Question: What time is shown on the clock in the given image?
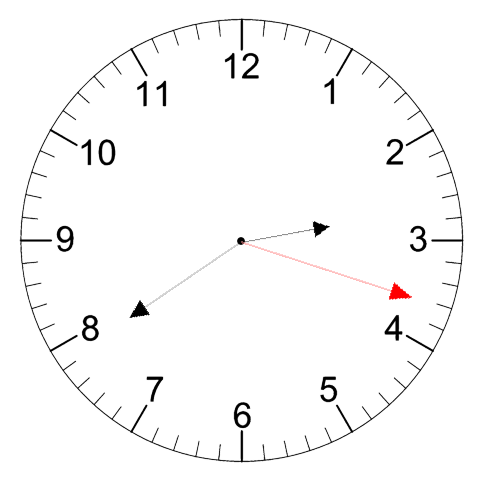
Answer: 02:39:18